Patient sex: F
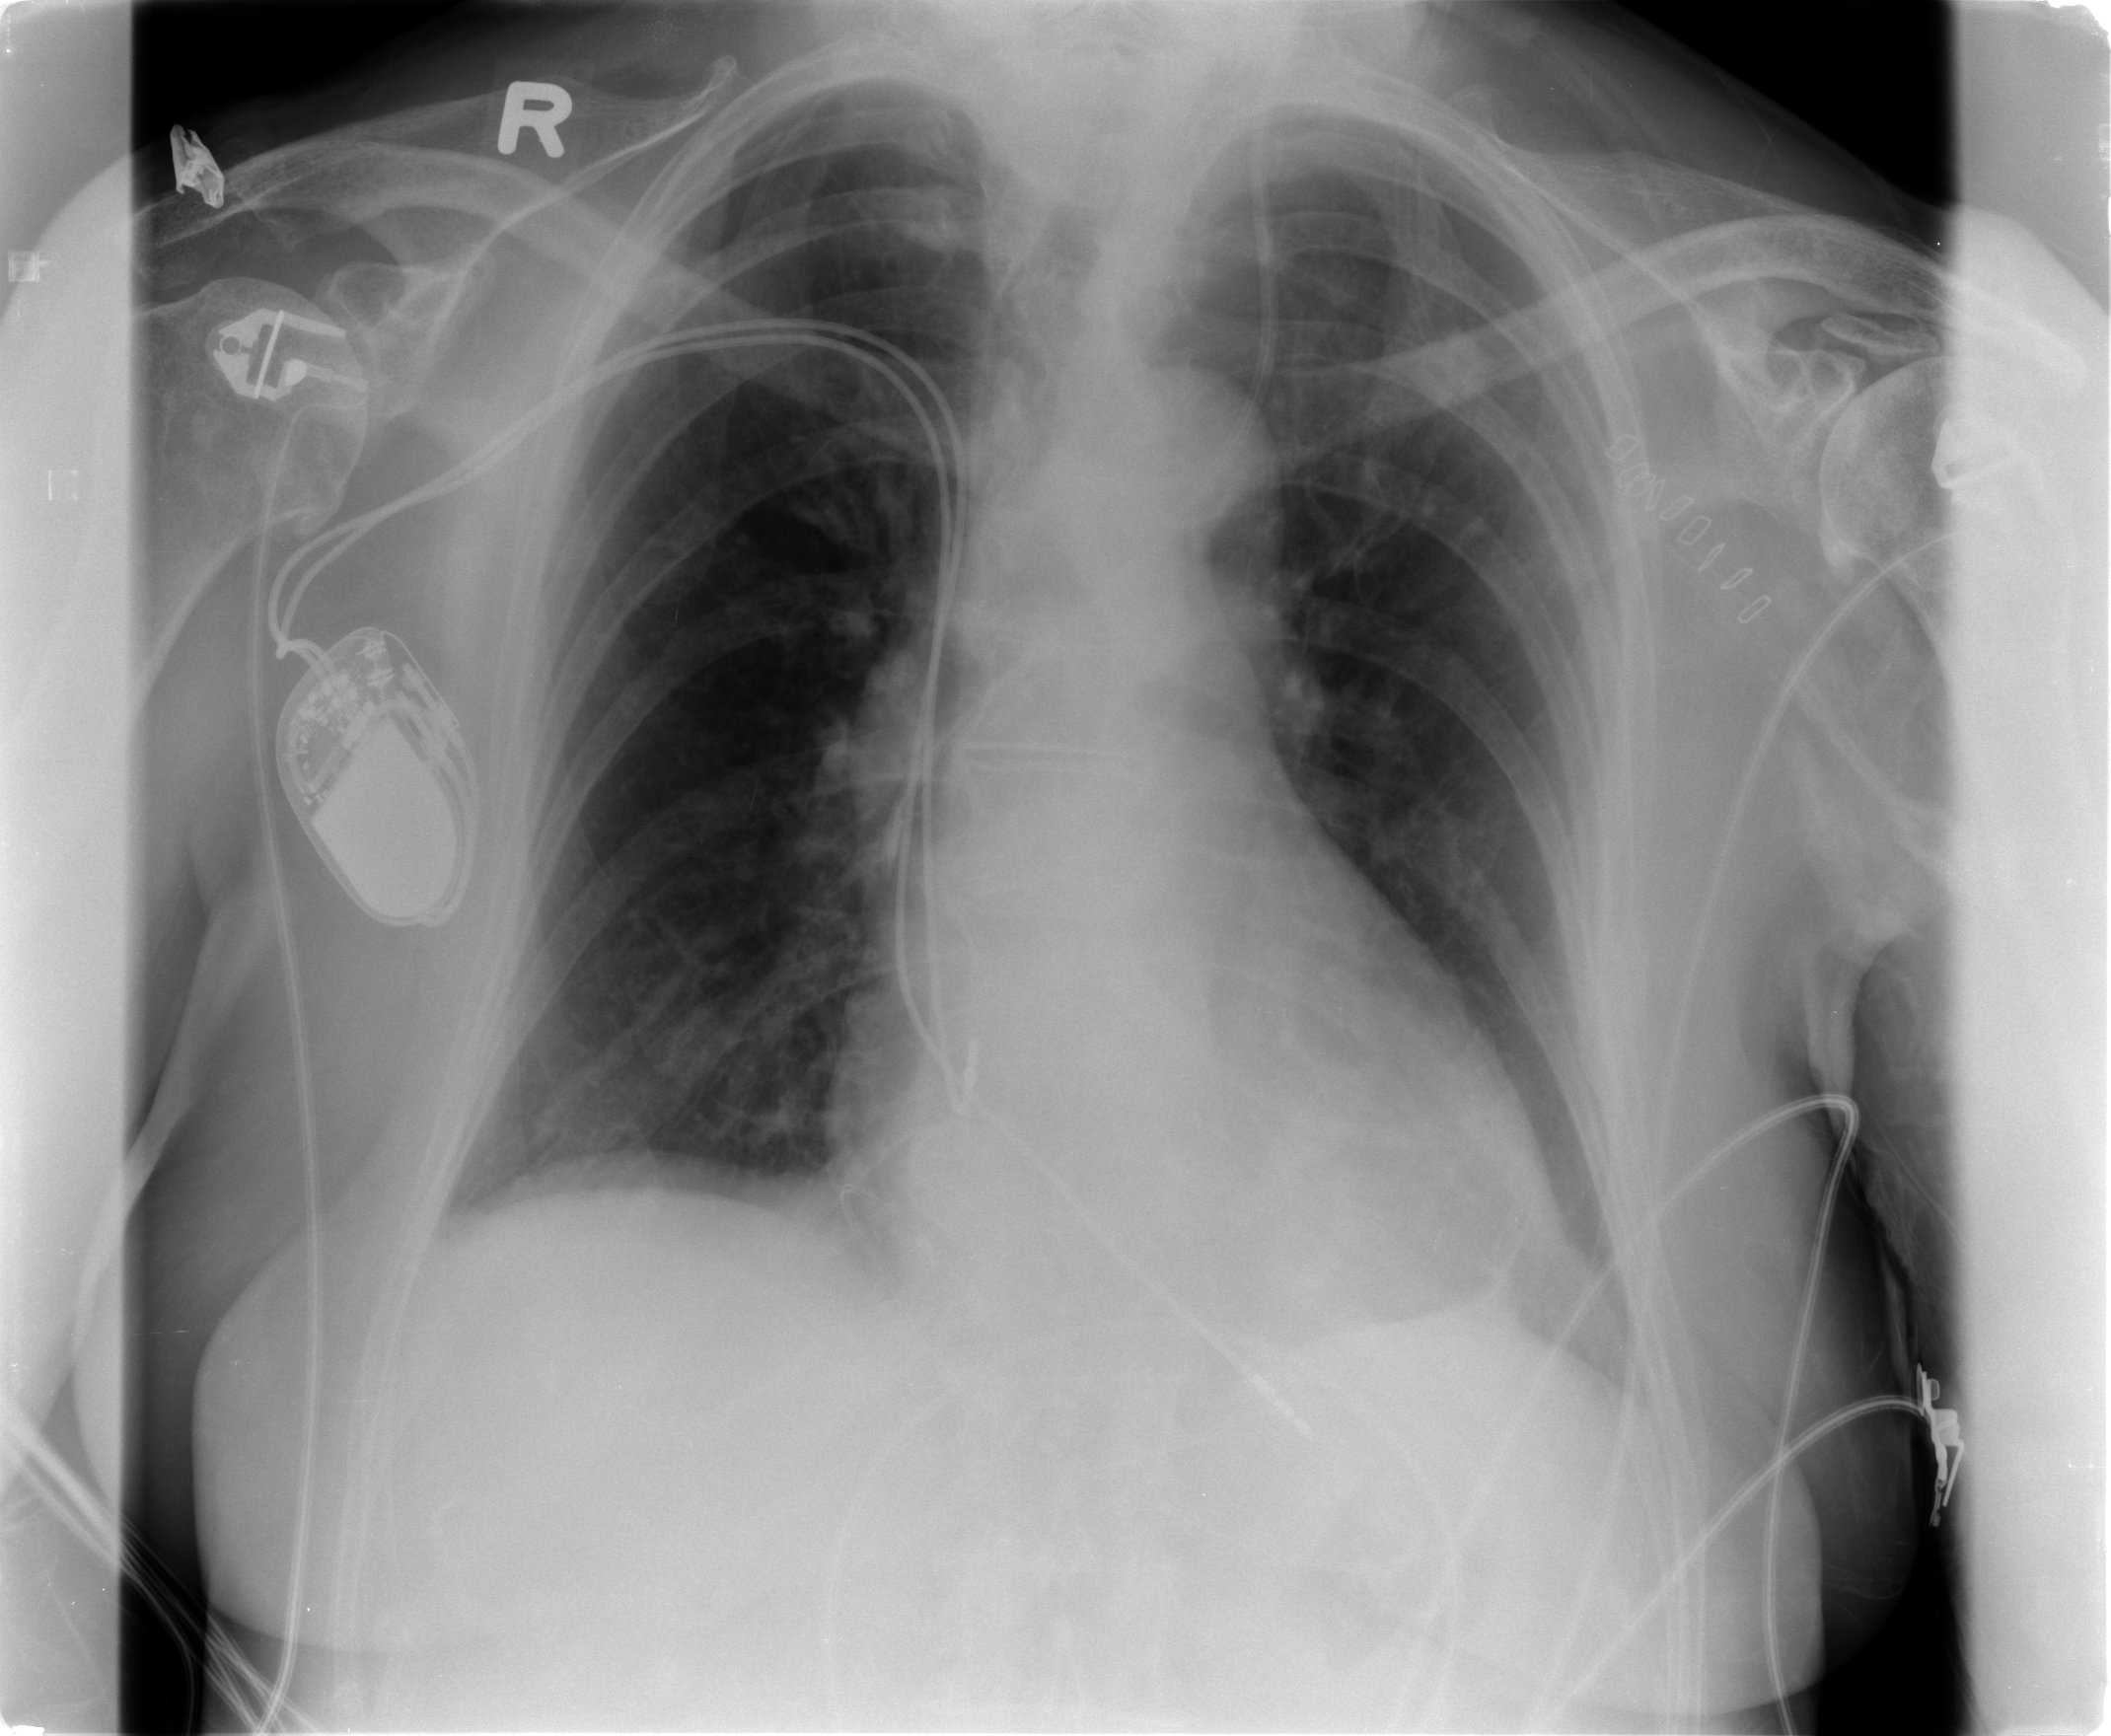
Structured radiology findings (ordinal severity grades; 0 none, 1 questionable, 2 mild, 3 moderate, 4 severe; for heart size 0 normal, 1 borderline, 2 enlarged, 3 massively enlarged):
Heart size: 0
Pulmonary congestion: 0
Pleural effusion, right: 0
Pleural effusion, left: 1
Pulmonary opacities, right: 0
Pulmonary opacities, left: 0
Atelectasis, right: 1
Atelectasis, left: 2